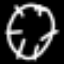
Label: clock